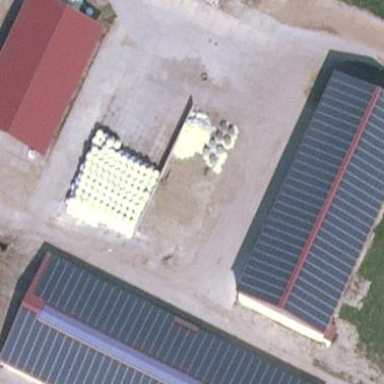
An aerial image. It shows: Building equipped with small solar photovoltaic panel for generating electricity.